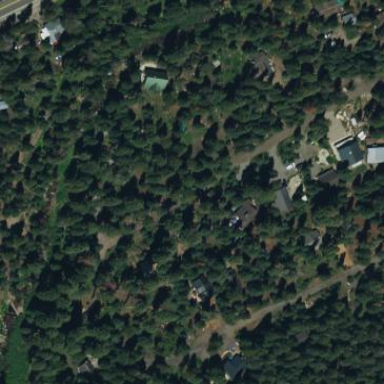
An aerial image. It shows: Evergreen needle-leaved woodland.